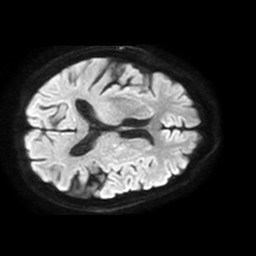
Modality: TRACE
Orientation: axial
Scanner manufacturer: philips
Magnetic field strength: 1.5 T
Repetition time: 3.395 s
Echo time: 0.06922 s